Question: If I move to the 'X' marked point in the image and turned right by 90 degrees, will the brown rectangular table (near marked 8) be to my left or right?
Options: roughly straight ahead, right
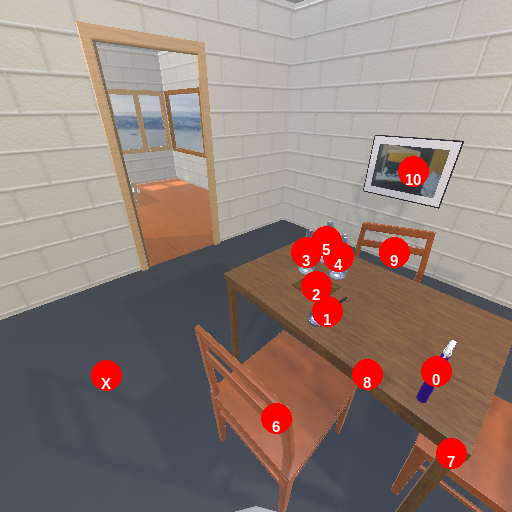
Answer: roughly straight ahead